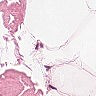
Metastatic tissue present: no